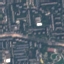
Label: Residential